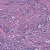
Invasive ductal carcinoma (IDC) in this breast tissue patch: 1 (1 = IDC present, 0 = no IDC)